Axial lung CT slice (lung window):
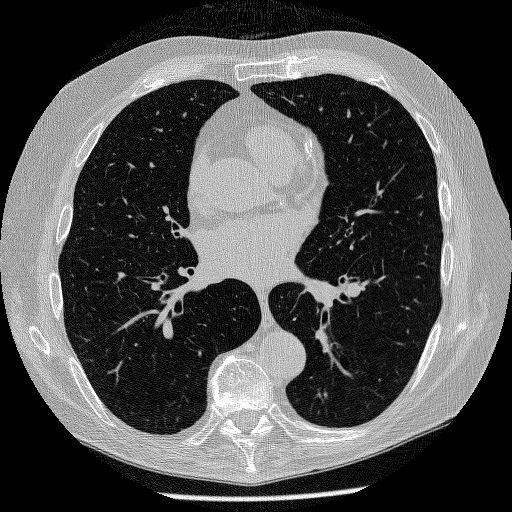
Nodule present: no